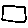
Label: square